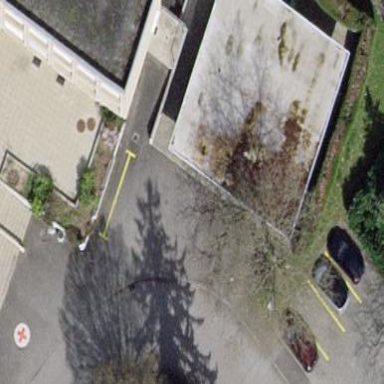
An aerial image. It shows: View of roof of building.